Question: Im trying to make part of a div transparent so the transparent part can show the background pattern ( a complicated one made with css).
So i have a view_main div and 2 other small divs , divs that will be transparent and show the background
'''
#View_main{
margin-left:7%;
top: 15%;
height:100%;
width:70%;
background-color:white;
position:relative;
border:0;
z-index:1;
}
'''
the 'left_space' div
'''
#left_space{
height:12%;
width:12%;
background-color:transparent;
margin: auto;
position: absolute;
top: 0; left: -100%; bottom: 0; right: 0;
}
'''
the 'right_space' div
'''
#right_space{
height:12%;
width:12%;
background-color:red;
margin: auto;
position: absolute;
top: 0; left: 0; bottom: 0; right: -100%;
}
'''
i have tried to make the left_space with z-index=2 and the view_main z-index=1 and still nothing ,
<URL> from the left_space div
I have also tried the opacity but still nothing!
does someone have any idea?
here it is a visual rapresentation

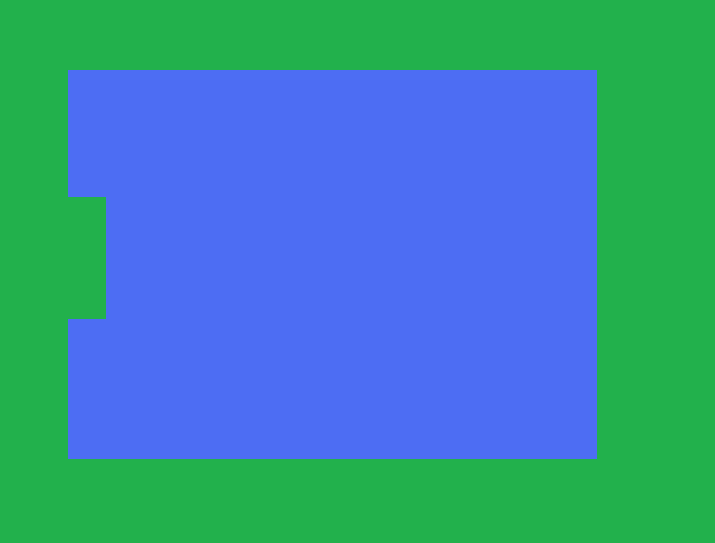
Answer: Here's code for creating blue shape using 'before' and 'after' pseudo-classes
'''
body {
background-color: green;
}
.container {
margin: 50px auto;
height: 300px;
width: 210px;
background-color: blue;
position: relative;
}
.container:before, .container:after {
content: "";
height: 44%;
position: absolute;
background-color: blue;
z-index: -1;
width: 112%;
left: -6%;
}
.container:before {
top: 0;
}
.container:after {
bottom: 0;
}
'''
<URL>